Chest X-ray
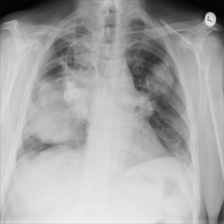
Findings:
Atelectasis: negative
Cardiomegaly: negative
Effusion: negative
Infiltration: negative
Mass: positive
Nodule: negative
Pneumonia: negative
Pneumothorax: negative
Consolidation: negative
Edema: negative
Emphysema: negative
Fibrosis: negative
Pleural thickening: negative
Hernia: negative